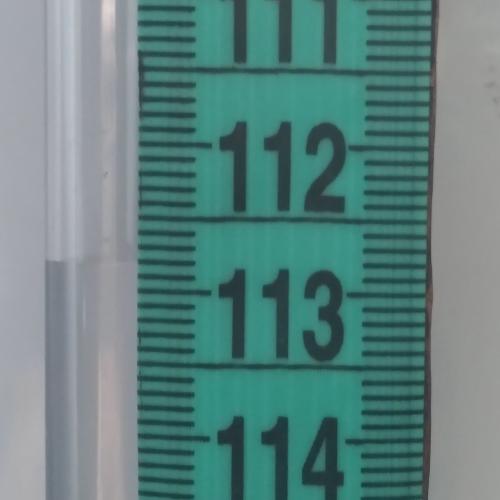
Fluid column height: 112.8 cm